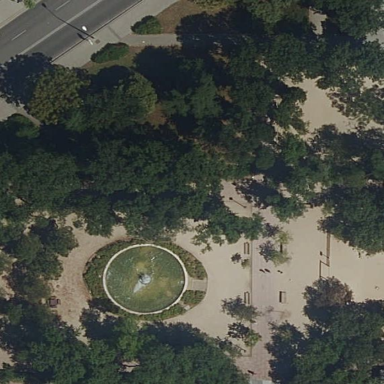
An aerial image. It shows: Lovely park for leisure and relaxation.